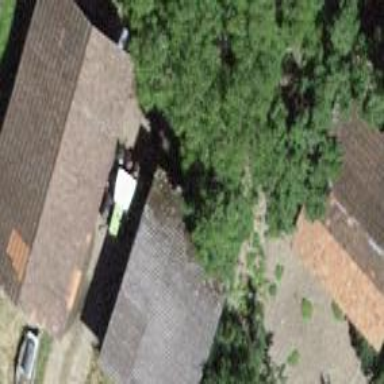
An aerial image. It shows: Shed building.